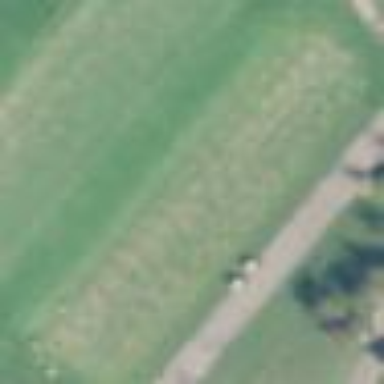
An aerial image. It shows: Golf tee on grassy land.